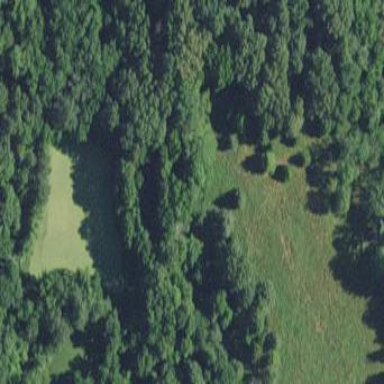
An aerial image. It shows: Mixed wood forest area.